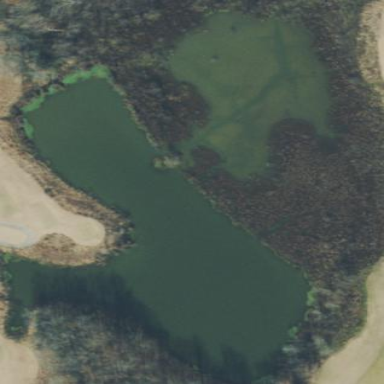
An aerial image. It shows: Water hazard on golf course. The hazard is natural water feature.